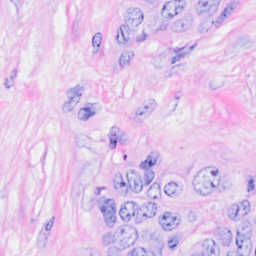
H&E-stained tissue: Breast